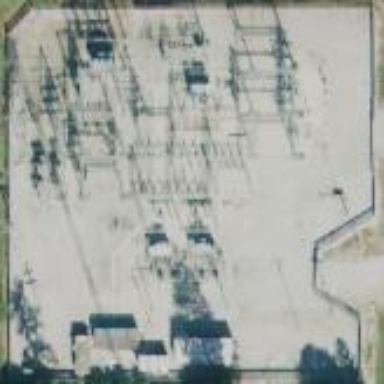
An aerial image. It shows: Outdoor distribution-level power substation enclosed by fence.